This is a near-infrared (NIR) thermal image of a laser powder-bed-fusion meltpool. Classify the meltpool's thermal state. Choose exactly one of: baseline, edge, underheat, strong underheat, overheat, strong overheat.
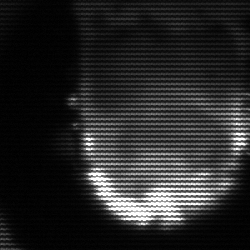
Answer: baseline